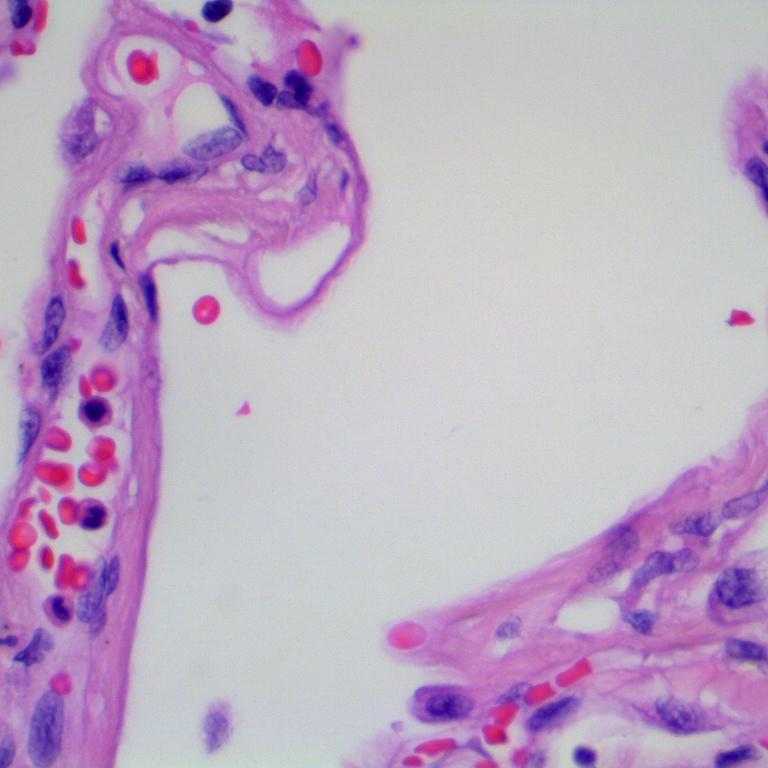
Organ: lung
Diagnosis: benign